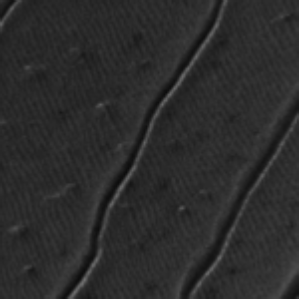
Label: frost